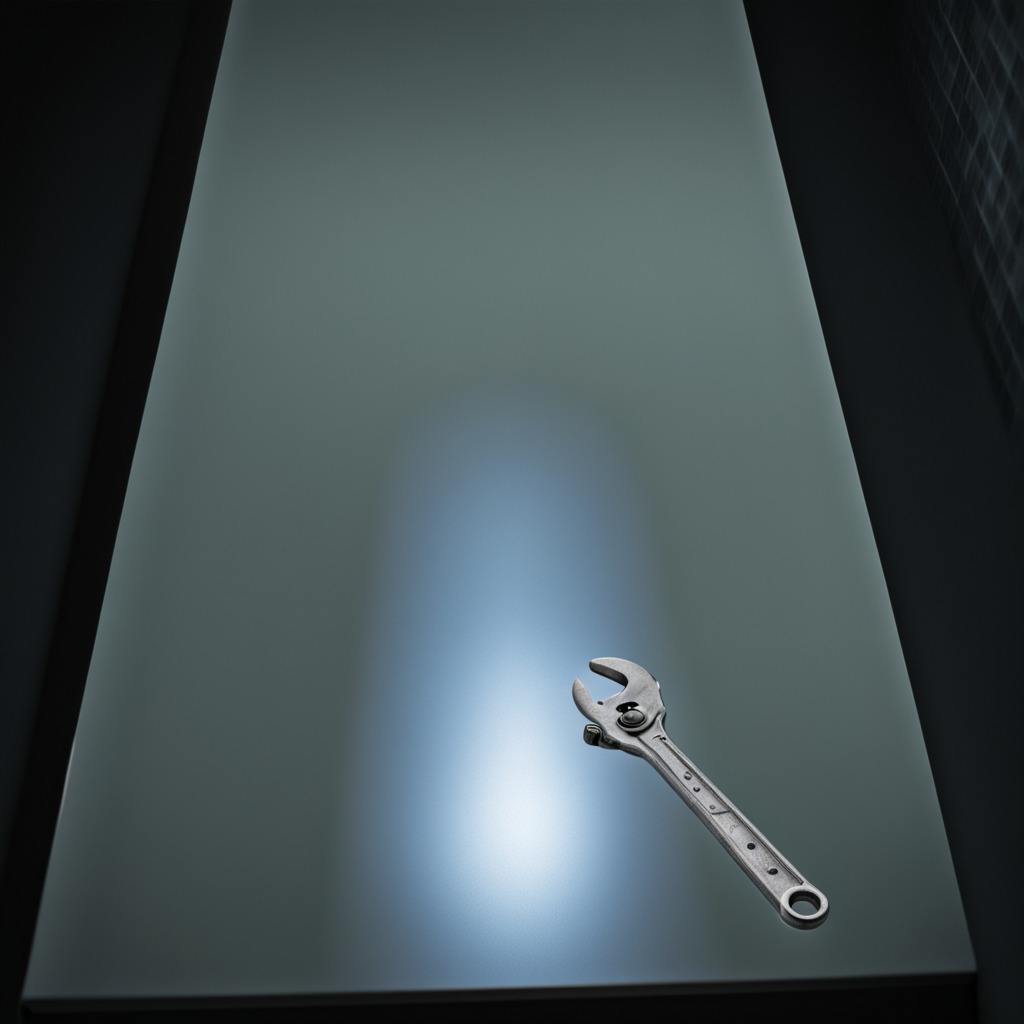
An wrench lies on a clean empty table in a railway signal maintenance room lit by harsh overhead fluorescents.